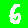
Digit: 6